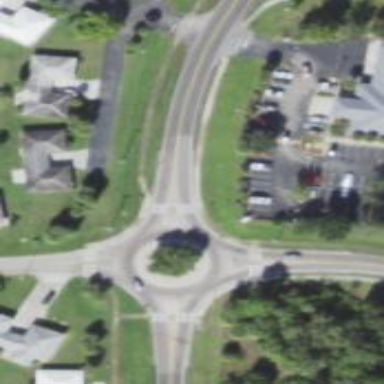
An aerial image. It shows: Roundabout at tertiary road junction.